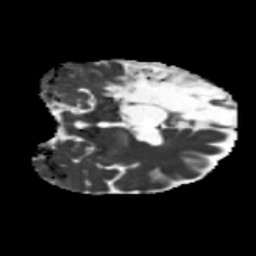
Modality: MD
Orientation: coronal
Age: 49
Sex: male
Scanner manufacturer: siemens
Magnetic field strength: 3 T
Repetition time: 5.25 s
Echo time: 0.08 s